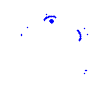
Particle: kaon